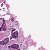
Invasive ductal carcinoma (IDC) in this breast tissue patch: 0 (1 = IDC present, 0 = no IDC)